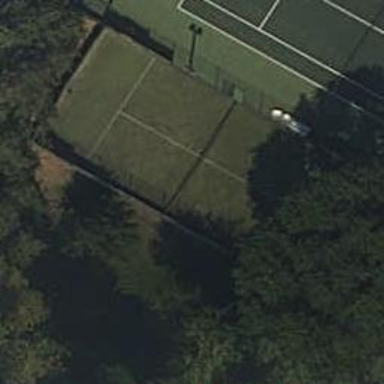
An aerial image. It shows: Pitch designated for paddle tennis.